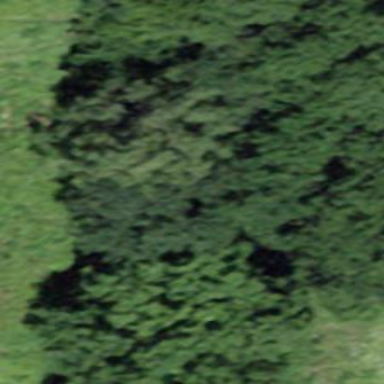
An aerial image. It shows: Forest area.